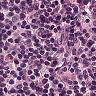
Metastatic tissue present: no